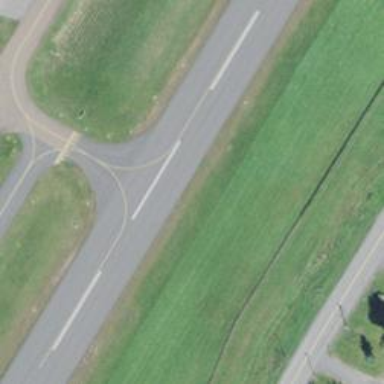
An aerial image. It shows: Asphalt runway at the airport.